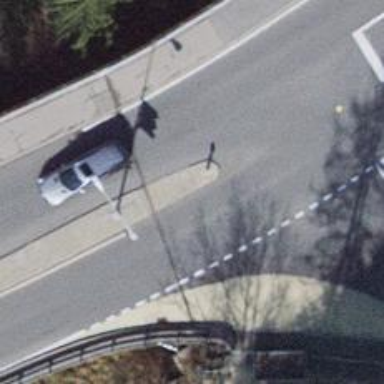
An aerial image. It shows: Secondary road with asphalt surface.